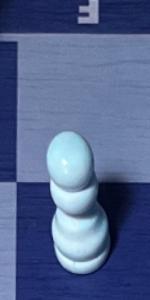
Label: Pawn_White